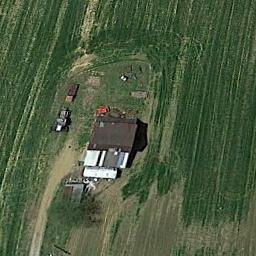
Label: sparse_residential